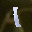
Label: 1